Question: I have ran into multiple solutions but did not find anything of interested from my point of view.
I have a component :
'''
<select [(ngModel)]="languages" [ngModelOptions]="{standalone: true}">
<option *ngFor="let language of languages">{{language.languageName}}</option>
</select>
'''
I have typescript file:
'''
getCountries(): void{
this.country.find({}).subscribe((data)=>{
this.countries = data;
console.log(data);}, err =>{ console.log(err);});
'''
which renders the following json in the console:

I have no idea why I cannot select any value as I tested also with '[value]'.
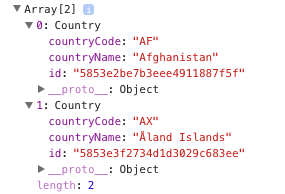
Answer: You need to set a 'name' attribute and remove '[ngModelOptions]="{standalone: true}"'.
<URL>
> Each input element has a 'name' property that is required by Angular Forms to register the control with the form.
What you can't do is to bind a single property to a multiple value type variable. If you want to select multiple values you should use
'''
<select multiple name="selectedLanguages" [(ngModel)]="selectedLanguages">
<option *ngFor="let language of languages" [value]="language.languageCode">
{{language.languageName}}
</option>
</select>
'''